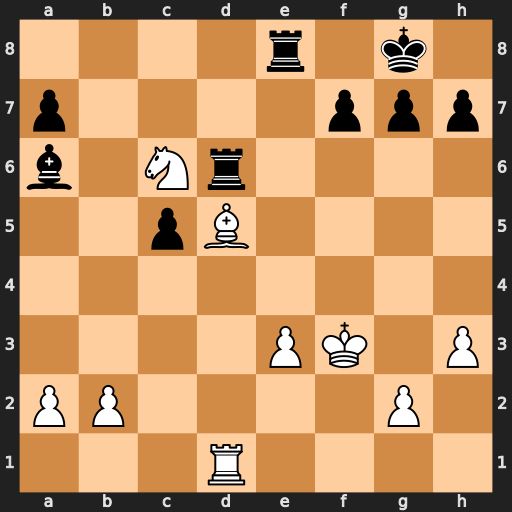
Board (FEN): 4r1k1/p4ppp/b1Nr4/2pB4/8/4PK1P/PP4P1/3R4
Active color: w
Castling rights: -
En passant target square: -
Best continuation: Bxf7+ Kxf7 Rxd6